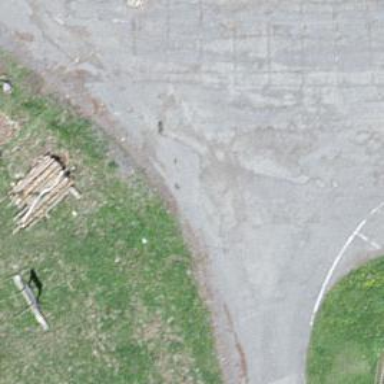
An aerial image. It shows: Unclassified asphalt road with grade1 tracktype suitable for classic style piste grooming.